The image is a 2-D grayscale rendering of a rotating-machine vibration signal (signal-to-image). What is the most likely rotor condition (normal, misalignment, unbalance, looseness)?
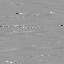
Answer: normal